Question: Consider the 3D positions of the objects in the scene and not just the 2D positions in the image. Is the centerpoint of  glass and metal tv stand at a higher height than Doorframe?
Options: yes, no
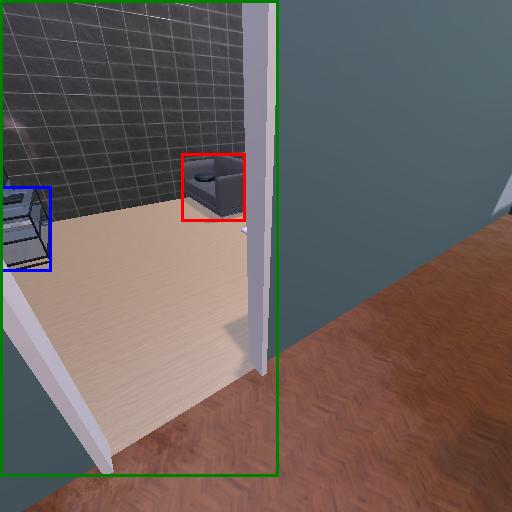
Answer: yes